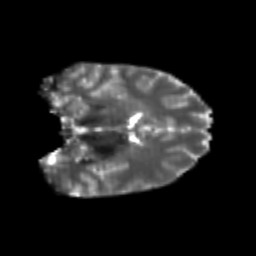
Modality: T2w
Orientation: coronal
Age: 23
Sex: female
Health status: healthy
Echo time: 0.074 s